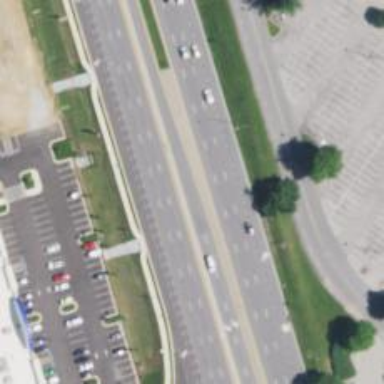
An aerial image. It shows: Asphalt trunk link road.